Field crop: maize
Growth stage: 1
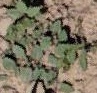
Species: convolvulus